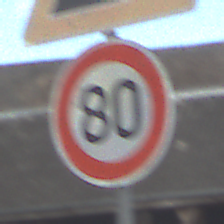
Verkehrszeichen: Geschwindigkeit80
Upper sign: Gefaelle10
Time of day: MorningAfternoon
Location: Outdoor (Suburban)
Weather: PartlyCloudy
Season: NotSpecified
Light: Natural